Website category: university
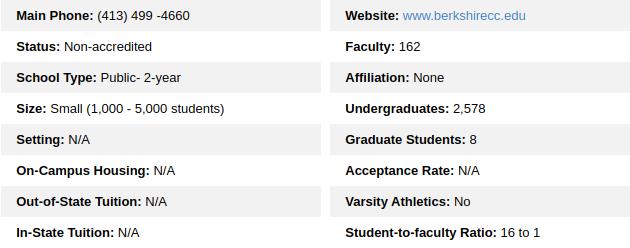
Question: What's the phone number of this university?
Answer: (413) 499 -4660

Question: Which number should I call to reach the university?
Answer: (413) 499 -4660

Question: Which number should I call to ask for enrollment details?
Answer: (413) 499 -4660

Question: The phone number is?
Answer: (413) 499 -4660

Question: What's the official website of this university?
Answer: www.berkshirecc.edu

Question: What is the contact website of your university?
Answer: www.berkshirecc.edu

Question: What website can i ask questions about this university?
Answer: www.berkshirecc.edu

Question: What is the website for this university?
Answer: www.berkshirecc.edu

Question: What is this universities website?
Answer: www.berkshirecc.edu

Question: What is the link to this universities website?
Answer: www.berkshirecc.edu

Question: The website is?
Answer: www.berkshirecc.edu

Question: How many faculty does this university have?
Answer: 162

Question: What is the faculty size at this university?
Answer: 162

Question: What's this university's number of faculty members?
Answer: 162

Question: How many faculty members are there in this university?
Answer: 162

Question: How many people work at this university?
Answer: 162

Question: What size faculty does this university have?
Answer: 162

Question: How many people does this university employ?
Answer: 162

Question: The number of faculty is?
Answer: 162

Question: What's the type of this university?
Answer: Public- 2-year

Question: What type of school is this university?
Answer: Public- 2-year

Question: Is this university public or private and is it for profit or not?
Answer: Public- 2-year

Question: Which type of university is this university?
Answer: Public- 2-year

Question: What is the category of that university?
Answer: Public- 2-year

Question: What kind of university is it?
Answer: Public- 2-year

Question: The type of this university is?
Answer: Public- 2-year

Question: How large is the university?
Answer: Small (1,000 - 5,000 students)

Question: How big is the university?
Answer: Small (1,000 - 5,000 students)

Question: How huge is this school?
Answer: Small (1,000 - 5,000 students)

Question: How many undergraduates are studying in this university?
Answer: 2,578

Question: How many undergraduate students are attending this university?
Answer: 2,578

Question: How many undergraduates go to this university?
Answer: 2,578

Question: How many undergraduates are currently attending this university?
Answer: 2,578

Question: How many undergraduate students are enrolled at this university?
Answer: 2,578

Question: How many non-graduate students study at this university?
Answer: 2,578

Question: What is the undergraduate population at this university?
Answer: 2,578

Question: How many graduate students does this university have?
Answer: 8

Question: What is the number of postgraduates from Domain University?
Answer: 8

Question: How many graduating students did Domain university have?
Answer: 8

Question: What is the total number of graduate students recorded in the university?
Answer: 8

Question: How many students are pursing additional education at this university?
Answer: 8

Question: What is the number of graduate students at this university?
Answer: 8

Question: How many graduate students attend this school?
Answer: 8

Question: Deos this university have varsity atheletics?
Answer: No

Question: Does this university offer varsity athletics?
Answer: No

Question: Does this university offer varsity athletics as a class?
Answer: No

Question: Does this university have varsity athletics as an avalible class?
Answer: No

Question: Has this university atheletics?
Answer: No

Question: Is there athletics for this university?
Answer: No

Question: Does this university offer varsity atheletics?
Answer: No

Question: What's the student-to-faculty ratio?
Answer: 16 to 1

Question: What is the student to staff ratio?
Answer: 16 to 1

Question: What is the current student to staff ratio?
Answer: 16 to 1

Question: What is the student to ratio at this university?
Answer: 16 to 1

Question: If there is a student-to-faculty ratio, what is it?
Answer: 16 to 1

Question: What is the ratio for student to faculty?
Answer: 16 to 1

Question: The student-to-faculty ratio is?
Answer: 16 to 1